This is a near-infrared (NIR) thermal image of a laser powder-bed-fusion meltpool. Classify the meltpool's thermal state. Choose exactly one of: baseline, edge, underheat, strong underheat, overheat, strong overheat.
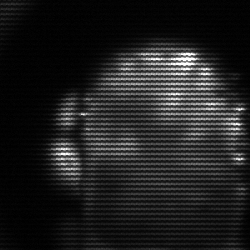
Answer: baseline